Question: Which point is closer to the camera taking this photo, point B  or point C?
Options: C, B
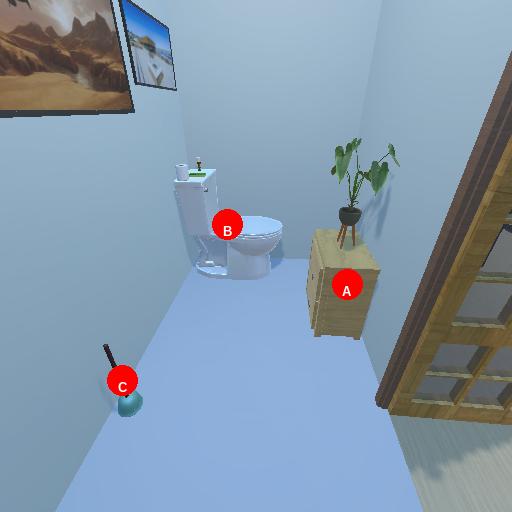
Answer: C